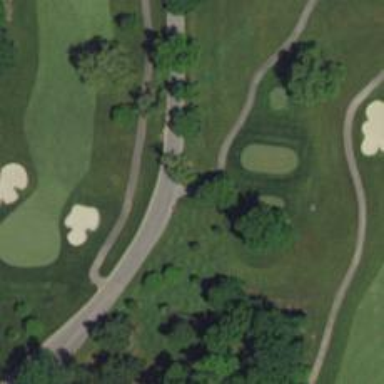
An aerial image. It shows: Service road used as golf cart path.